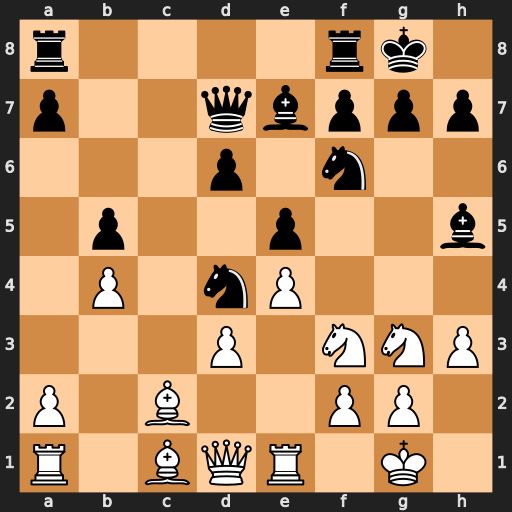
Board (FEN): r4rk1/p2qbppp/3p1n2/1p2p2b/1P1nP3/3P1NNP/P1B2PP1/R1BQR1K1
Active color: w
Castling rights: -
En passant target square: -
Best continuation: Nxh5 Nxc2 Nxf6+ Bxf6 Qxc2